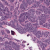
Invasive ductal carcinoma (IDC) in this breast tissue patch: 1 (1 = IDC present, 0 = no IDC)